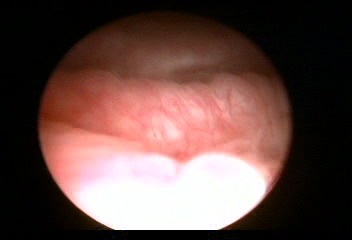
Modality: WLC
Class: Normal mucosa
Bladder cancer association: No